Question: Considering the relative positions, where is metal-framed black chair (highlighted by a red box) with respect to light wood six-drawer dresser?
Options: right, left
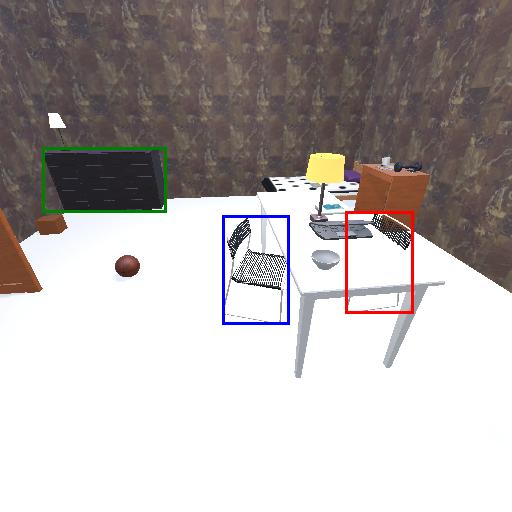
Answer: right